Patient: sex M, age 48
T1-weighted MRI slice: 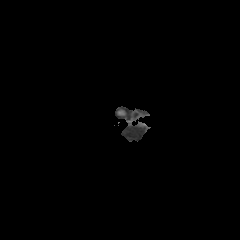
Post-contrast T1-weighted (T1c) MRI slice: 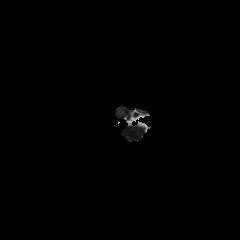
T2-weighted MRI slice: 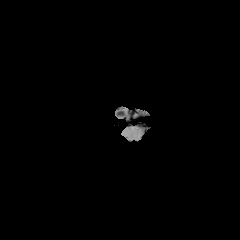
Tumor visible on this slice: no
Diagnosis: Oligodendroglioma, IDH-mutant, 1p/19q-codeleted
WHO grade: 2